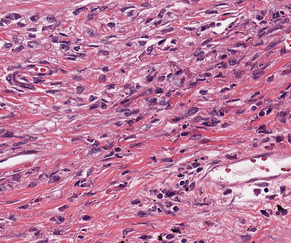
Tumor epithelial tissue: no
Tumor-associated stroma tissue: yes
Normal tissue: no